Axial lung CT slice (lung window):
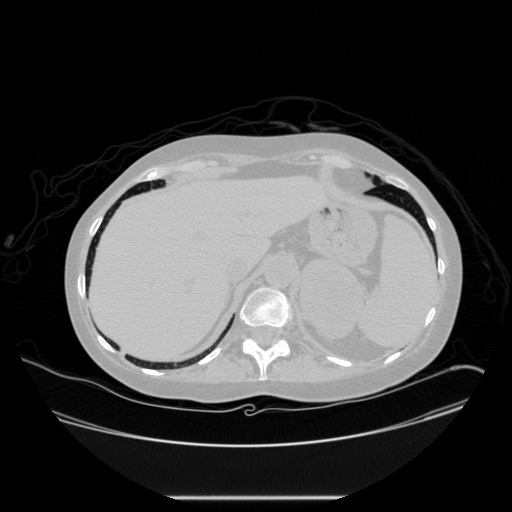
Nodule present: no